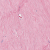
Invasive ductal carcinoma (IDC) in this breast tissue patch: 0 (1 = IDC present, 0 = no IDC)